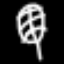
Label: leaf